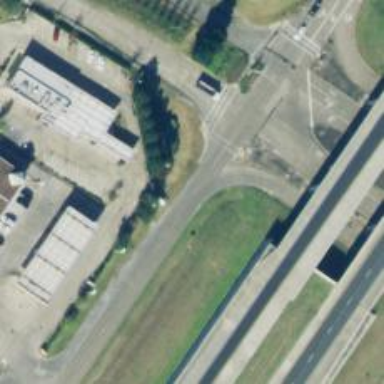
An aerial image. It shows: Secondary road with frontage road.